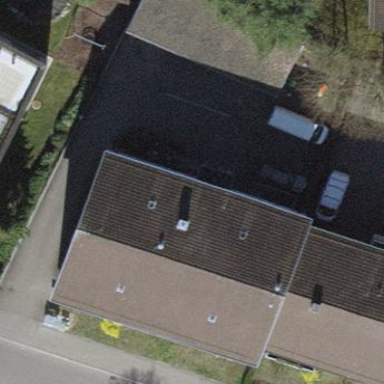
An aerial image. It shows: Gabled roof tile apartment building.